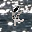
Label: 4